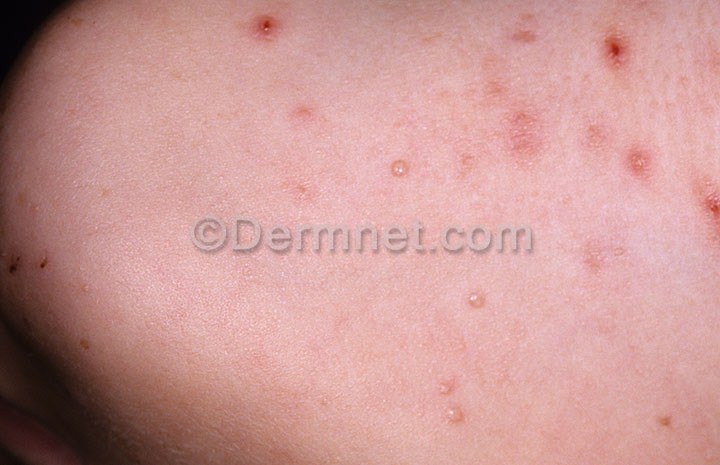
Disease: Warts Molluscum and other Viral Infections